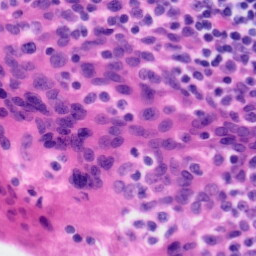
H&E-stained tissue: Tonsil